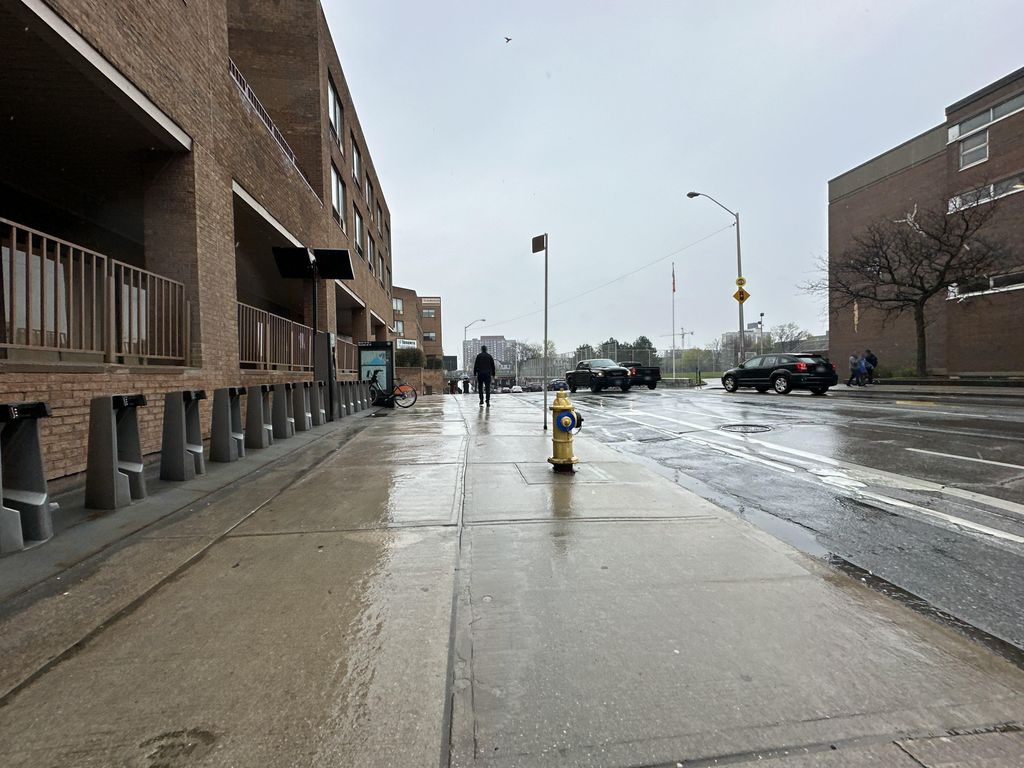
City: toronto